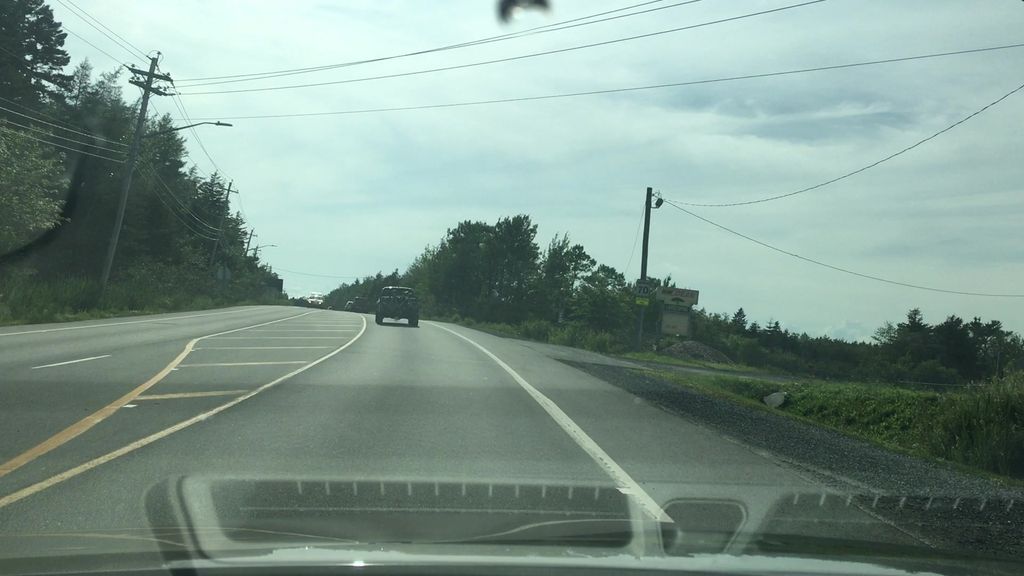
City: halifax